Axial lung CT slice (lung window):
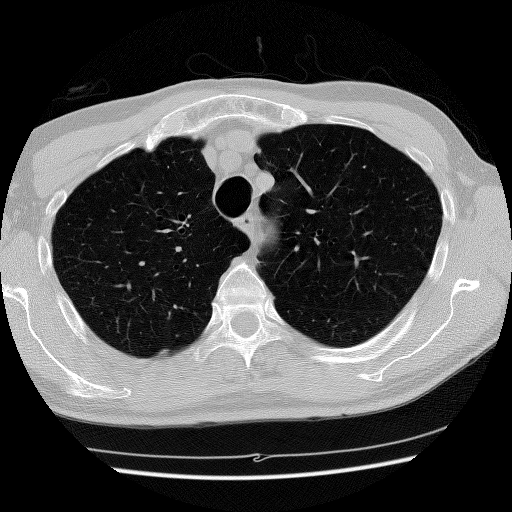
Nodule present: no